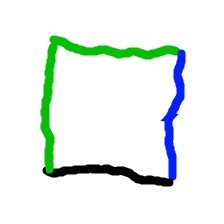
Shape: square